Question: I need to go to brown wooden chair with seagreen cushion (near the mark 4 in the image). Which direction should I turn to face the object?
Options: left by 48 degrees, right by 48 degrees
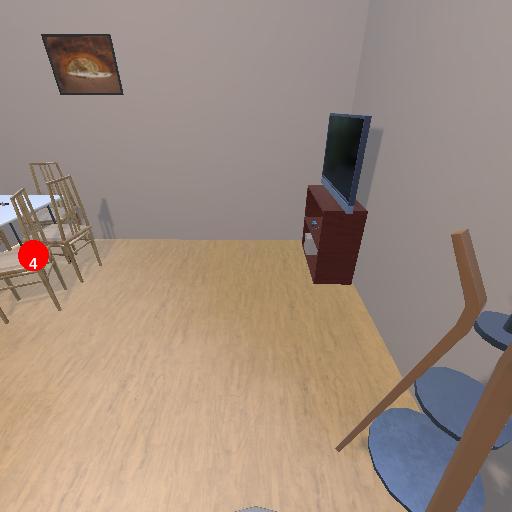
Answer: left by 48 degrees